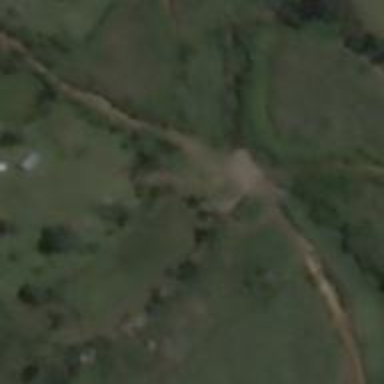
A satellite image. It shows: Unclassified road with bridge.